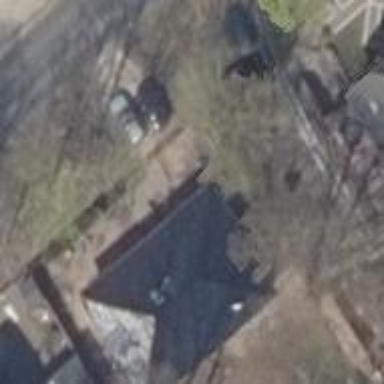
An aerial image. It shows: House with hipped roof.